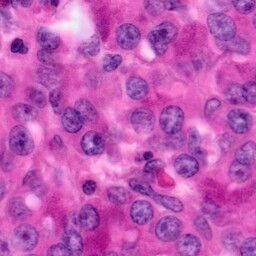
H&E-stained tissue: Pancreatic